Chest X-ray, AP view. Patient: 52 years old, sex M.
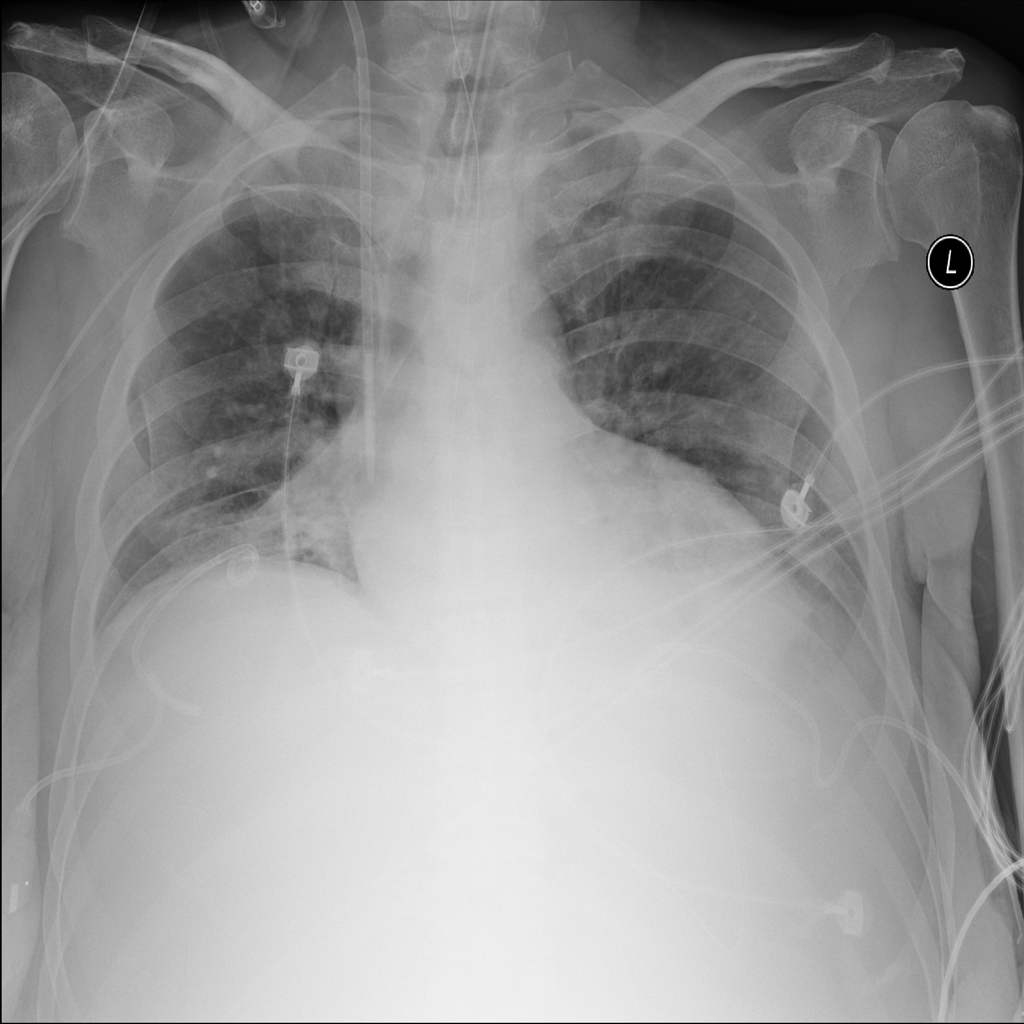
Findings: Atelectasis